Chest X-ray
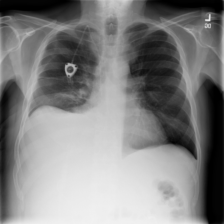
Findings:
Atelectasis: positive
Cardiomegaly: negative
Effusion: positive
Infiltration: negative
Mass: positive
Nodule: negative
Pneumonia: negative
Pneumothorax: negative
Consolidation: negative
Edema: negative
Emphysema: negative
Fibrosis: negative
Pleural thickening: negative
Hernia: negative